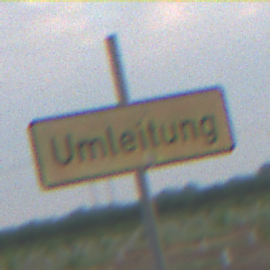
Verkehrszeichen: Umleitungsankuendigung
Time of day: SunriseSunset
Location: Outdoor (Nature)
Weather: PartlyCloudy
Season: NotSpecified
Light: Natural